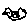
Label: bird